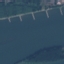
Land use / land cover class: River